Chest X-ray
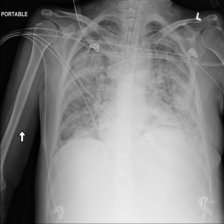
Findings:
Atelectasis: negative
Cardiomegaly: negative
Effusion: negative
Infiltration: negative
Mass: negative
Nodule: negative
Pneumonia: negative
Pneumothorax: negative
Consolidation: negative
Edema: negative
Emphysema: negative
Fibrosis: negative
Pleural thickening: negative
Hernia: negative